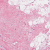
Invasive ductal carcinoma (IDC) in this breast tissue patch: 0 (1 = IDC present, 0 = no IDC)